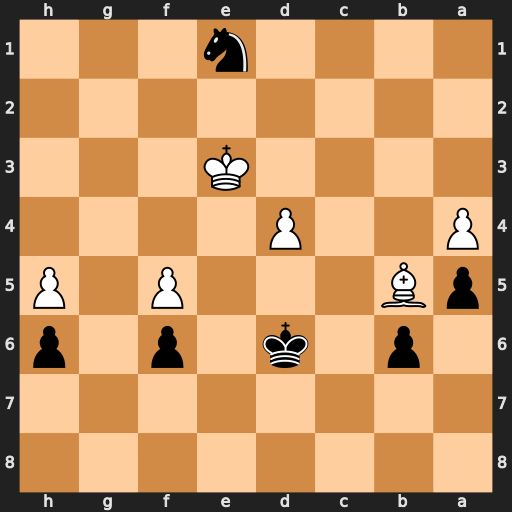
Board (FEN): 8/8/1p1k1p1p/pB3P1P/P2P4/4K3/8/4n3
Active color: b
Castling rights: -
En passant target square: -
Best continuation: Kd5 Kd2 Nf3+ Kd3 Nxd4